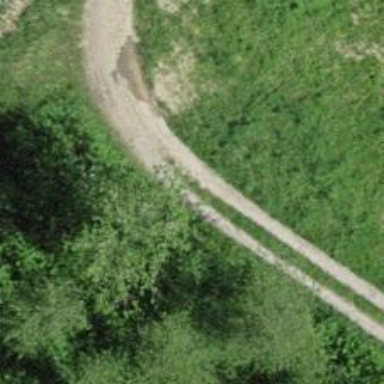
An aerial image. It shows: Gravel track with grade3 tracktype.